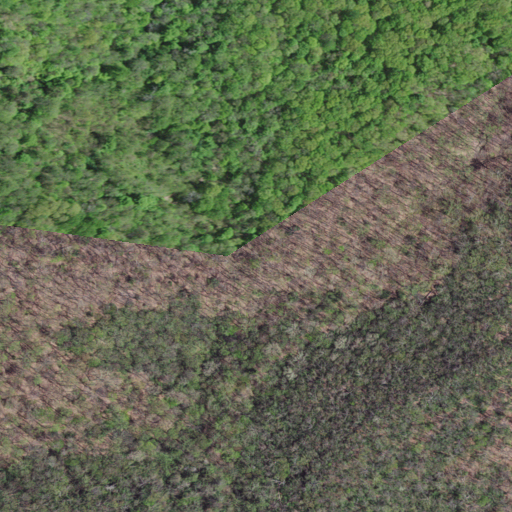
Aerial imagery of gap in Kentucky named Grassy Gap containing only deciduous forest